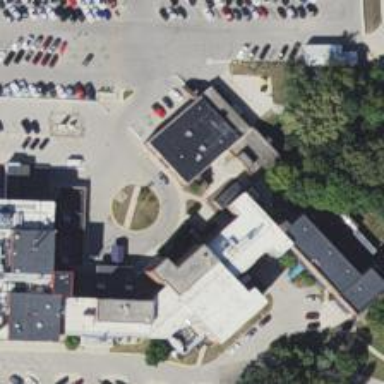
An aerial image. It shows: Healthcare facility identified as hospital.